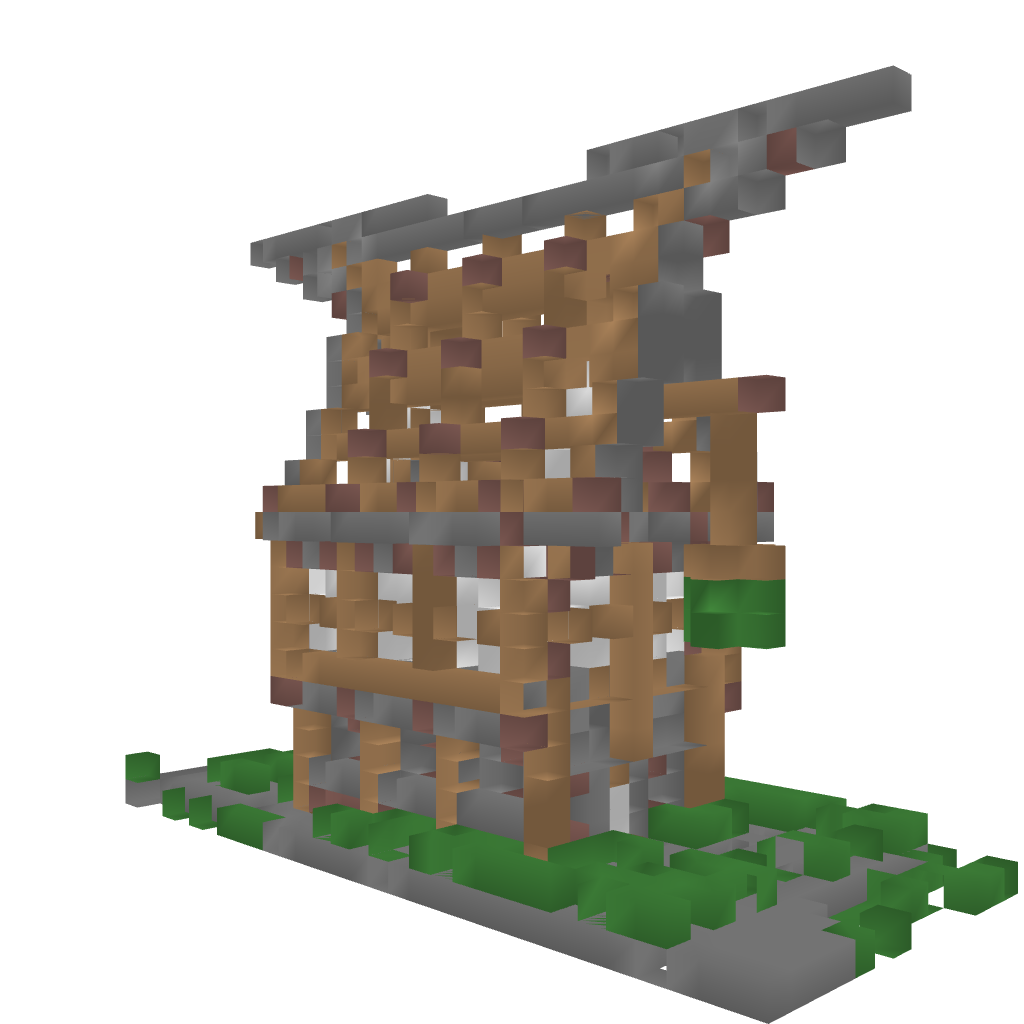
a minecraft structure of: Nordic Medieval house bad low quality